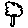
Label: tree